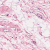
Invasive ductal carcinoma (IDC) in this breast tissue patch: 0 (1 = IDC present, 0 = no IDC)